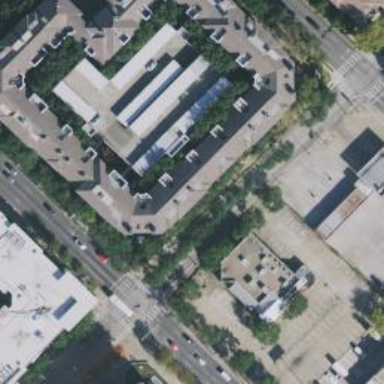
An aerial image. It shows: Multi-storey parking building.